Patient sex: F
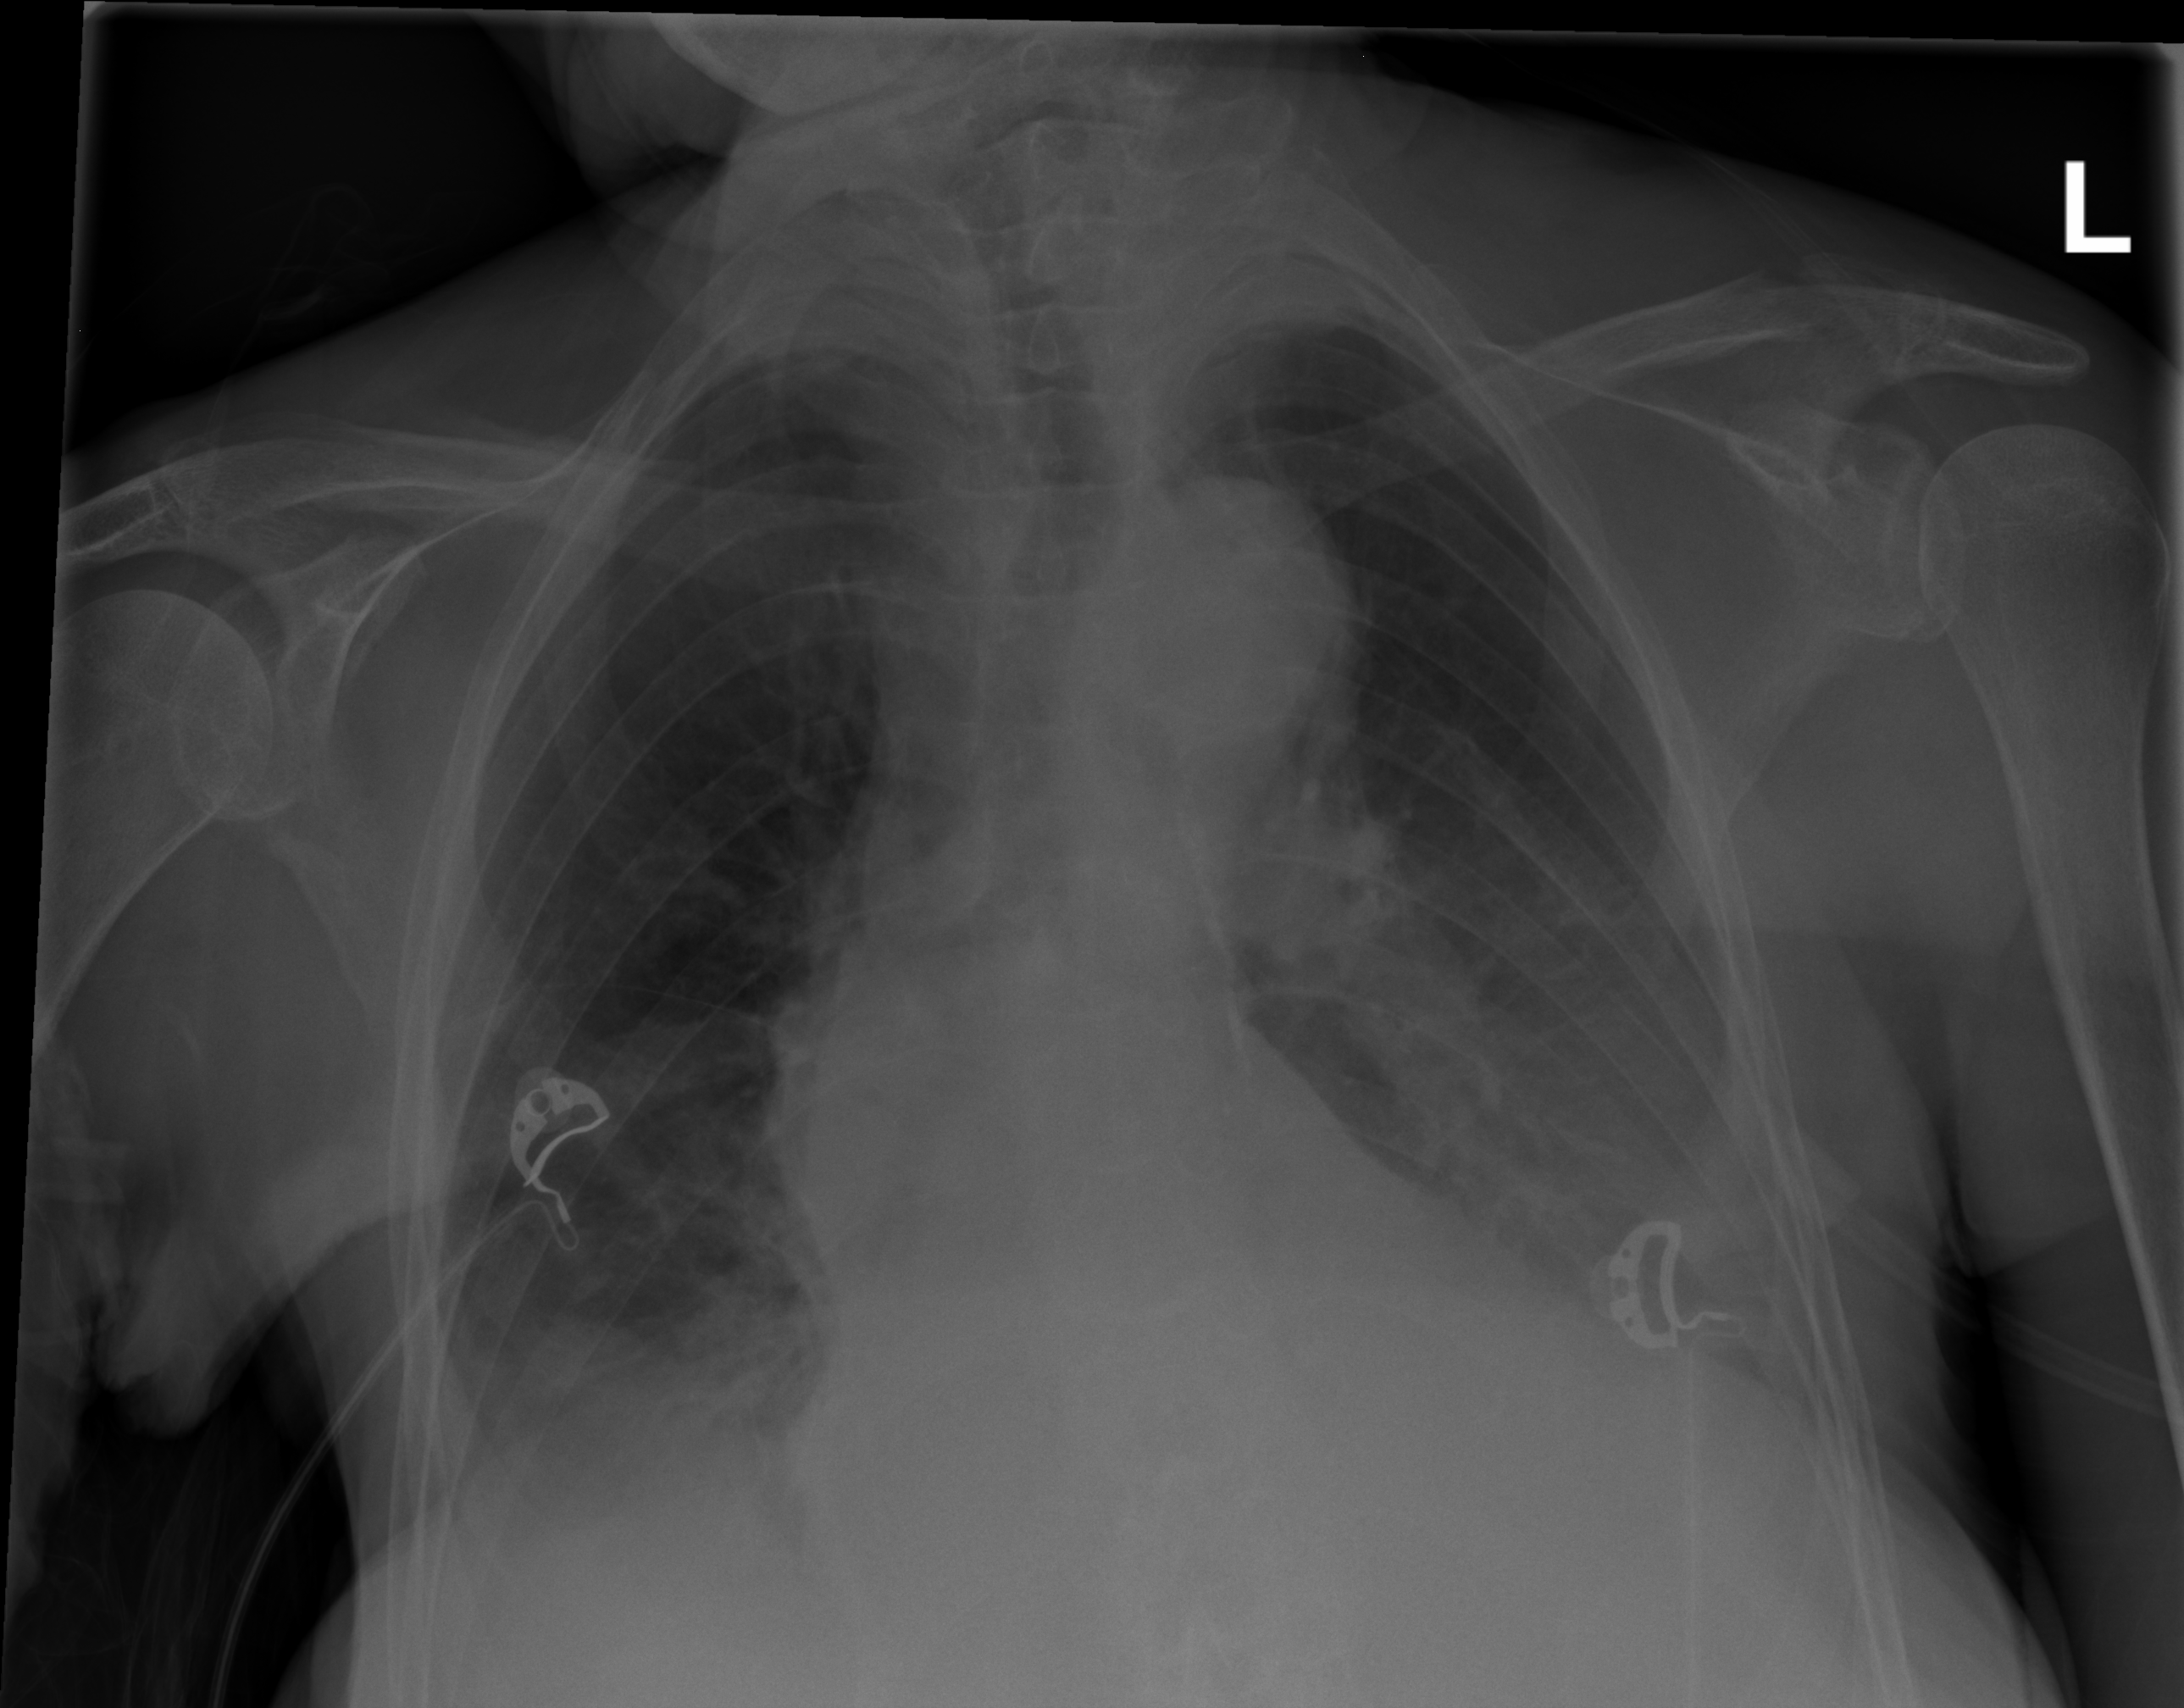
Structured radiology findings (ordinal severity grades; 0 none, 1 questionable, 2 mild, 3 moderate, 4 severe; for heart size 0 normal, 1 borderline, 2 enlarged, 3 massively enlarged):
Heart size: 2
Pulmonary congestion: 0
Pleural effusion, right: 2
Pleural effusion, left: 2
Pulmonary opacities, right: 0
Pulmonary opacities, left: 0
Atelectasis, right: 0
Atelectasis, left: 2